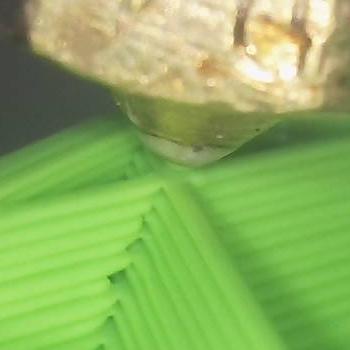
Flow rate: 89%